Question: I have been trying for a while now to consume the eventbrite api with vb.net, I am using the 'HttpClient' to consume the api however it only returns a 'HTTP 401 Unathorised' when I call the same method with the same headers using postman it returns the expected response with a 'HTTP 200 OK'
### VB.Net
'''
Dim objClient As New HttpClient()
objClient.BaseAddress = New Uri("https://www.eventbriteapi.com/v3/")
objClient.DefaultRequestHeaders.Authorization = New AuthenticationHeaderValue("Bearer", "IODVRTRFJ5FVEXZXXXXX")
Dim objResponse As HttpResponseMessage = Await objClient.GetAsync("events/search?organizer.id=77181XXXXX")
If objResponse.IsSuccessStatusCode Then
Dim strJSON As String = Await objResponse.Content.ReadAsStringAsync
txtOutput.Text = strJSON
Else
txtOutput.AppendText(objResponse.ToString + vbCrLf)
txtOutput.AppendText(objResponse.RequestMessage.ToString + vbCrLf)
End If
objClient.Dispose()
'''
### Request
'''
Method: GET, RequestUri: 'https://www.eventbriteapi.com/events/search?organizer.id=77181XXXXX', Version: 1.1, Content: <null>, Headers:
{
Authorization: Bearer IODVRTRFJ5FVEXZXXXXX
}
'''
### Response
'''
StatusCode: 401, ReasonPhrase: 'UNAUTHORIZED', Version: 1.1, Content: System.Net.Http.StreamContent, Headers:
{
Transfer-Encoding: chunked
Connection: keep-alive
x-xss-protection: 1; mode=block
x-content-type-options: nosniff
Vary: Accept
X-UA-Compatible: IE=edge
X-Frame-Options: SAMEORIGIN
Access-Control-Allow-Origin: *
Access-Control-Allow-Headers: Authorization
Date: Fri, 28 Nov 2014 14:32:02 GMT
P3P: CP="NOI ADM DEV PSAi COM NAV OUR OTRo STP IND DEM"
Set-Cookie: SS=AE3DLHTSIyq8Ey6stmsFe7sH0LwxwTjQNw; Domain=.eventbriteapi.com; httponly; Path=/; secure
Set-Cookie: eblang=lo%3Den_US%26la%3Den-us; Domain=.eventbriteapi.com; expires=Sat, 28-Nov-2015 14:32:02 GMT; httponly; Path=/
Set-Cookie: SP=AGQgbblV535q50zSGYa6PvdeMsiuIPDnFlsnyVrk5VIvAnFRtrUHh7AU791a46nkYXJQhH3_VZLFgHuw4j8sAYXPy3l6adKHpQ5js-vjoXyJpTp51nd4Ewnhd-lS9UlI2YL0rUaHCkLvt4_buXJOvRuN222hINBjvQBsJPrR9woApj_ic0MT0cJcNIDsY40PnEOhH8p2xijrXVZHQa6fjwemsjgJEu_Vn6NBi4UO9hBL7sLl-eetYyE; Domain=.eventbriteapi.com; httponly; Path=/
Set-Cookie: G=v%3D1%26i%3D1429e3af-ac09-4b67-b2a3-1f4473c28bcd%26a%3D51b%26s%3DAPDvTK5mqMI40Xz80zXcPKvFx7daGz_DOA; Domain=.eventbriteapi.com; expires=Sat, 28-Nov-2015 14:32:02 GMT; httponly; Path=/
Set-Cookie: AN=; expires=Thu, 01-Jan-1970 00:00:00 GMT; Max-Age=0; Path=/
Server: nginx
Allow: GET
Allow: HEAD
Allow: OPTIONS
Content-Type: application/json
}
'''
### Postman

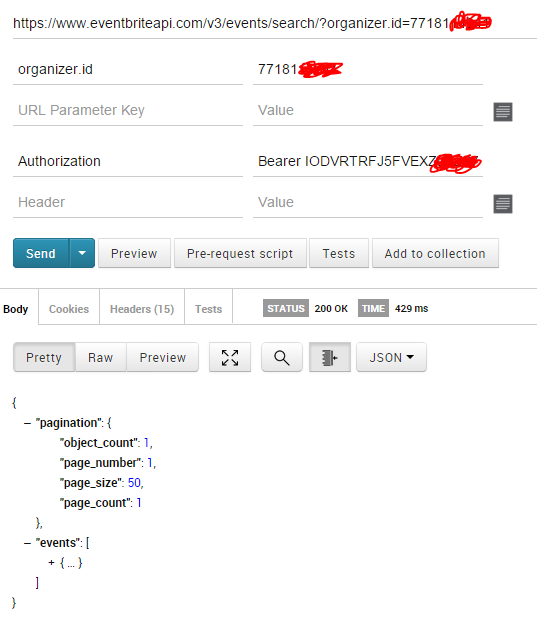
Answer: The reason I was getting the '401 Unauthorized' was because when i was calling the api originally I was querying 'https://www.eventbriteapi.com/v3/events/search?organizer.id=77181XXXXX'.
This URL is not valid and should be 'https://www.eventbriteapi.com/v3/events/search/?organizer.id=77181XXXXX' (note the extra / after search)
Eventbrite automatically redirected me to the correct URL however it lost the authentication header and thus was unauthorized.
### Working VB.Net code:
'''
Dim objClient As New HttpClient()
Try
objClient.BaseAddress = New Uri("https://www.eventbriteapi.com/v3/")
objClient.DefaultRequestHeaders.Authorization = New AuthenticationHeaderValue("Bearer", Context.EventBriteApiToken)
Dim objResponse As HttpResponseMessage = Await objClient.GetAsync("users/" + Context.EventBriteUserId + "/owned_events/?page=" + intPage.ToString)
objResponse.EnsureSuccessStatusCode() '** Throws exception
Dim strJSON As String = Await objResponse.Content.ReadAsStringAsync
Return JsonConvert.DeserializeObject(Of EventBrite.EventSearchResponse)(strJSON)
Catch ex As Exception
Throw ex
Finally
objClient.Dispose()
End Try
'''